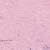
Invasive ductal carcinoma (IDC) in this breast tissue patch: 1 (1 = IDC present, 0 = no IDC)